三年级 · 算术
在开展《我们的校园》综合与实践活动时, 同学们需要解决铺草皮的问题。要求在一块长 6 米、宽 3 米的长方形地面上铺正方形仿真草皮, 有如下两种仿真草皮供选择。请你算一算选择哪种仿真草皮便宜呢?

每块 5 元

第一种

每块 3 元

第二种
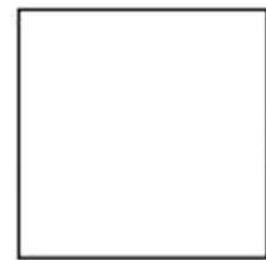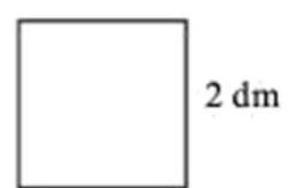
答案: 解第一种

【分析】根据长方形的面积 $=$ 长 $\times$ 宽, 正方形的面积 $=$ 边长 $\times$ 边长, 先求出这块地的面积, 并将单位化成平方分米, 再分别求出两种草皮的面积, 用这块地的面积分别除以每块草皮的面积求出需要的块数,然后用每块草皮的钱数乘需要这种草皮的块数求出两种草皮需要的钱数进行比较即可。

【详解】 $6 \times 3=18$ (平方米)

18 平方米 $=1800$ 平方分米

第一种: $3 \times 3=9($ 平方分米 $)$

$1800 \div 9=200$ (块)

$200 \times 5=1000($ 元 $)$

第二种: $2 \times 2=4($ 平方分米 $)$

$1800 \div 4=450$ (块)

$450 \times 3=1350($ 元 $)$

$1000<1350$

答: 选择第一种草皮合算。

【点睛】此题主要考查长方形、正方形面积公式的灵活运用，以及面积单位之间的换算，关键是熟记公式，以及熟记面积单位之间的进率。